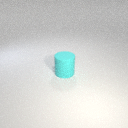
large cyan rubber cylinder